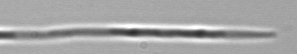
Label: Pseudo-nitzschia